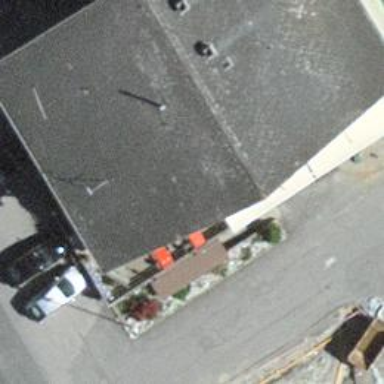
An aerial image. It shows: Bar.